Question: This question is <URL> which generated curiosity as I learned something new about Google Chrome's Inspect Element to create the HTML parsing path for 'XML::getNodeSet'. While this question was closed as I think it may have been too broad I'll ask a smaller more focused question that may get at the root of the problem.
I tried to help the poster by writing code I typically use for scraping but ran into a wall immediately as the poster wanted elements from Google Chrome's Inspect Element. This is not the same as the HTML from 'htmlTreeParse' as demonstrated here:
'''
url <- "http://collegecost.ed.gov/scorecard/UniversityProfile.aspx?org=s&id=198969"
doc <- htmlTreeParse(url, useInternalNodes = TRUE)
m <- capture.output(doc)
any(grepl("258.12", m))
## FALSE
'''
But here in Google Chrome's Inspect Element we can see that this information is provided (in yellow):

The poster could obviously copy and paste the code into a text editor and parse that way but they are looking to scrape and thus that workflow does not scale. Once the poster can get this info into R they can then use typical HTML parsing techniques ('XLM' and 'RCurl'-fu).
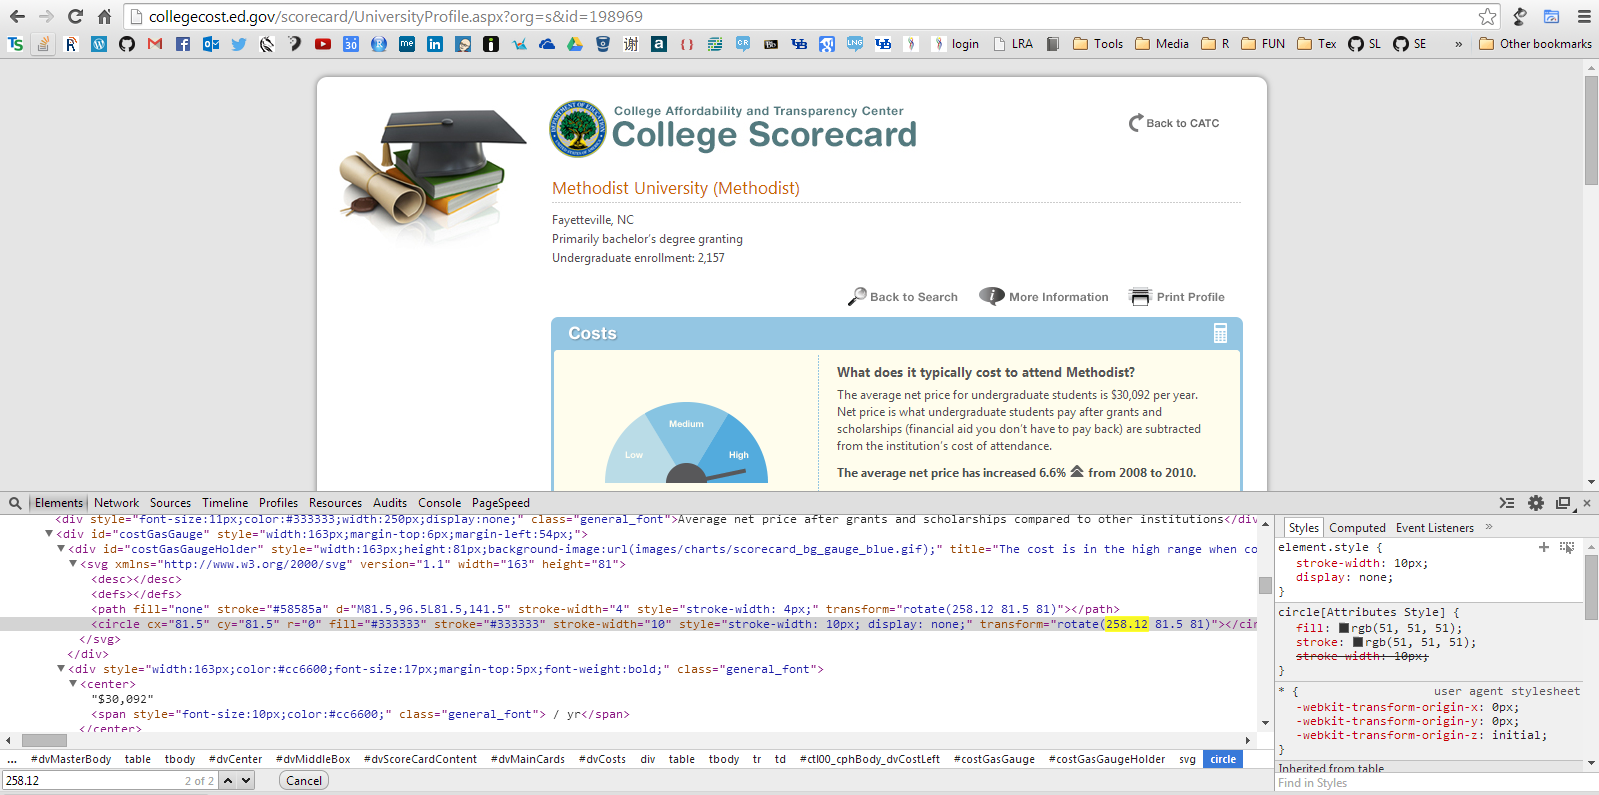
Answer: You should be able to scrape the page using something like the following code for RSelenium. You need to have java installed and available on your path for the 'startServer()' line to work (and thus for you to be able to do anything).
'''
library("RSelenium")
checkForServer()
startServer()
remDr <- remoteDriver(remoteServerAddr = "localhost",
port = 4444,
browserName = "firefox"
)
url <- "http://collegecost.ed.gov/scorecard/UniversityProfile.aspx?org=s&id=198969"
remDr$open()
remDr$navigate(url)
source <- remDr$getPageSource()[[1]]
'''
Check to make sure it worked according to your test:
'''
> grepl("258.12", source)
[1] TRUE
'''